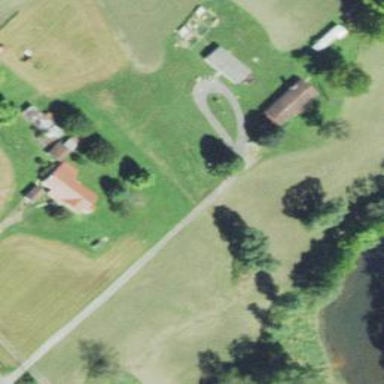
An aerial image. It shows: Farmyard area.